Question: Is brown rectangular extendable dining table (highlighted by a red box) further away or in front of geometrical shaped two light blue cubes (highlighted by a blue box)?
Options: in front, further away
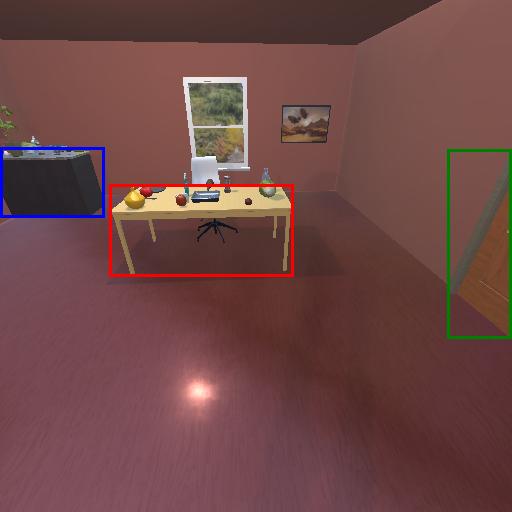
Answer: in front